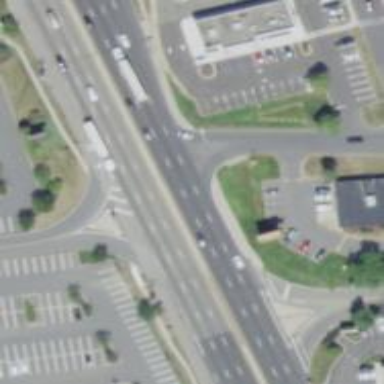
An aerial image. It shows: Trunk link highway.